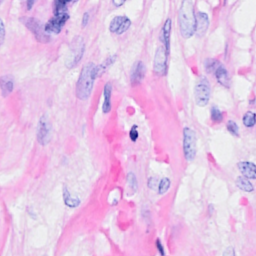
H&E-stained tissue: Breast